Question:
I incorporated an accordion in my sidemenu as seen in the image. The Home and Logout are not in the accordion, so their height differs. I request for help on how to reduce the height of the accordion header.
I also request for help on how I can remove the border of an accordion. I tried setting the border to empty in the accordion's UIID but it didn't work.
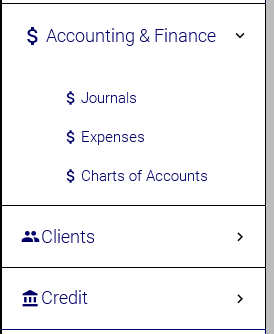
Answer: You can reduce the padding and font of the elements in the accordion to reduce the height of the accordion. This also lets you control the border.
You can find the applicable UIIDs in the component inspector tool. Specifically UIIDs to look at would be 'AccordionArrow' and 'AccordionItem'.